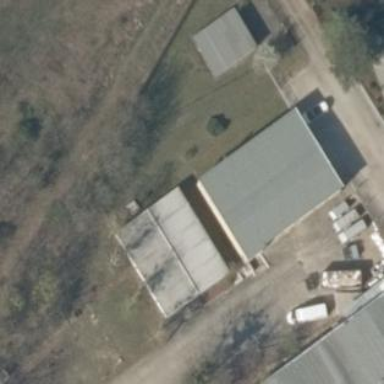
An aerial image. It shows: Shed building.